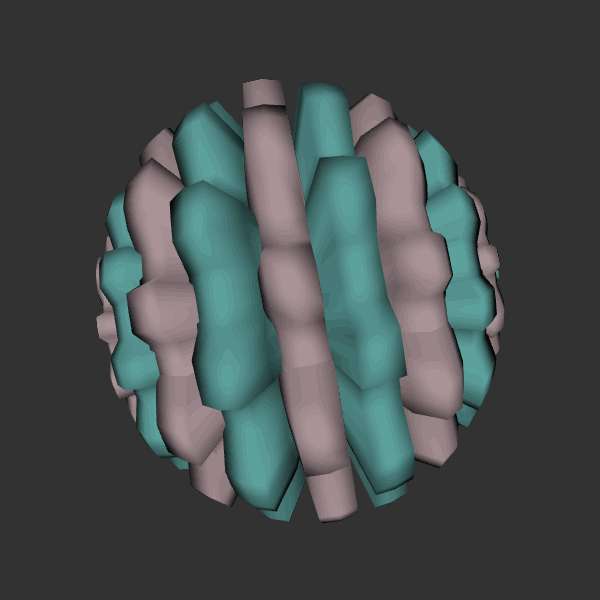
Background: dark